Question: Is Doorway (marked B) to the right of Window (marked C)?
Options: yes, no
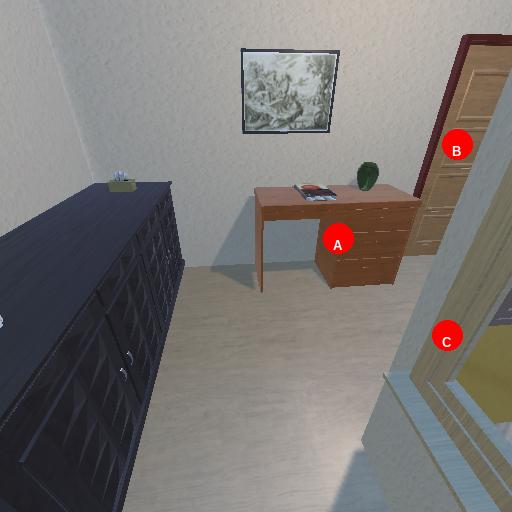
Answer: yes